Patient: sex F, age 34
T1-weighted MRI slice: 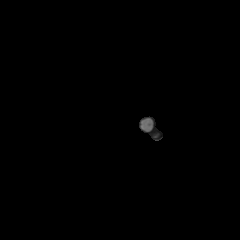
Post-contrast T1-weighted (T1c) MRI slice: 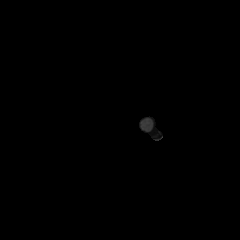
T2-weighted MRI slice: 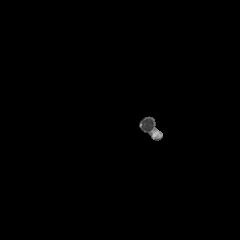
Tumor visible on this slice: no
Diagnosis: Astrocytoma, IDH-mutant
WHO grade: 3